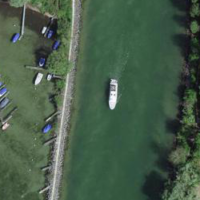
EUNIS habitat code: 15
Species observed at this site:
Humulus lupulus